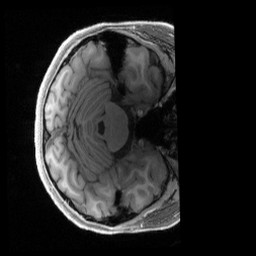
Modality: T1w
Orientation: axial
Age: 24
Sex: female
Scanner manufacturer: siemens
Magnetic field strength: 3 T
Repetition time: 2.4 s
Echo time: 0.00222 s